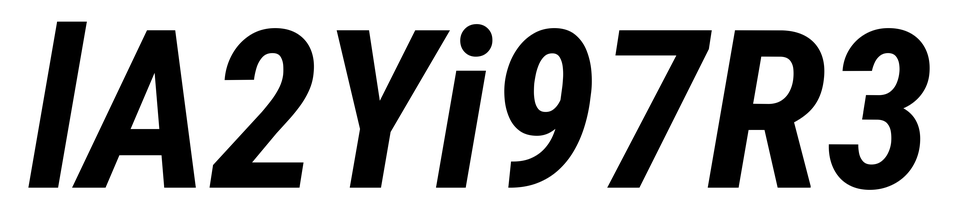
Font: Roboto-Italic_Condensed_Bold_Italic